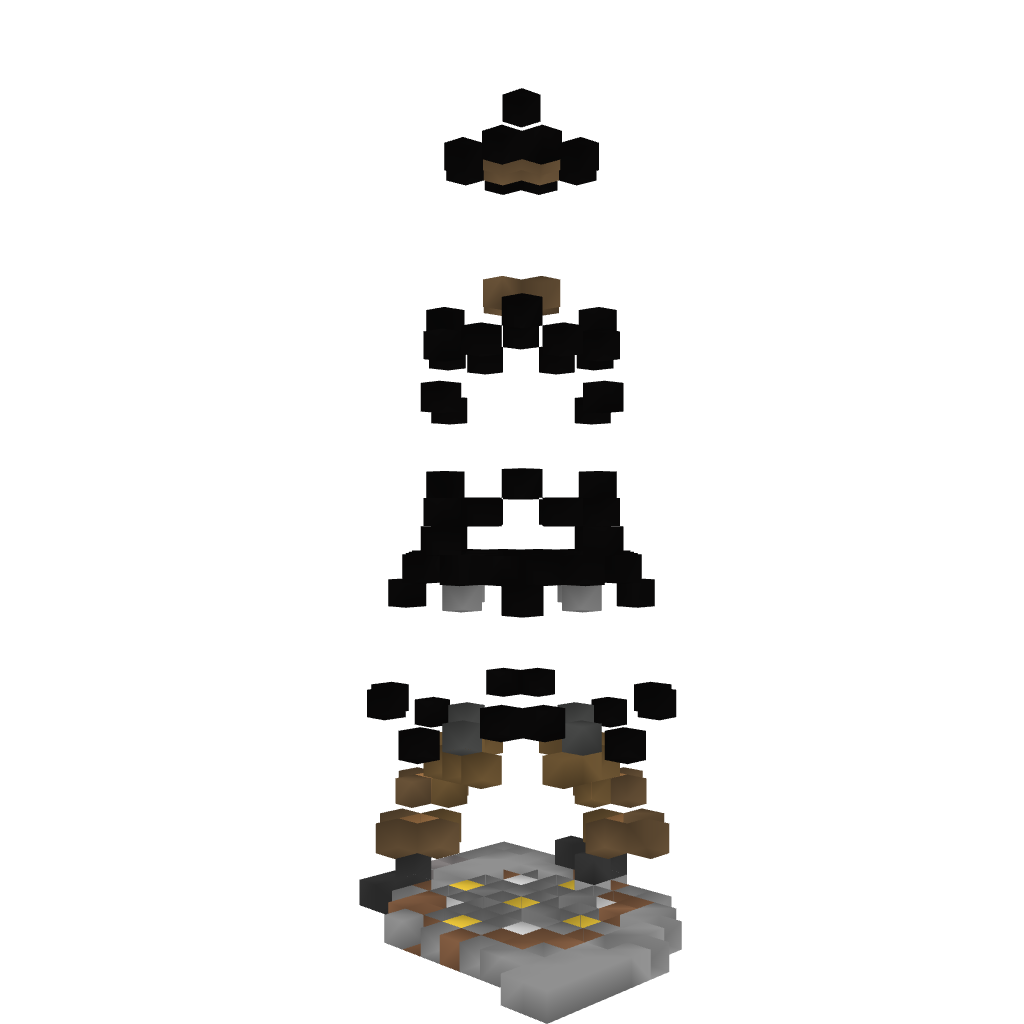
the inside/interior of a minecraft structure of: White Tower